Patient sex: F
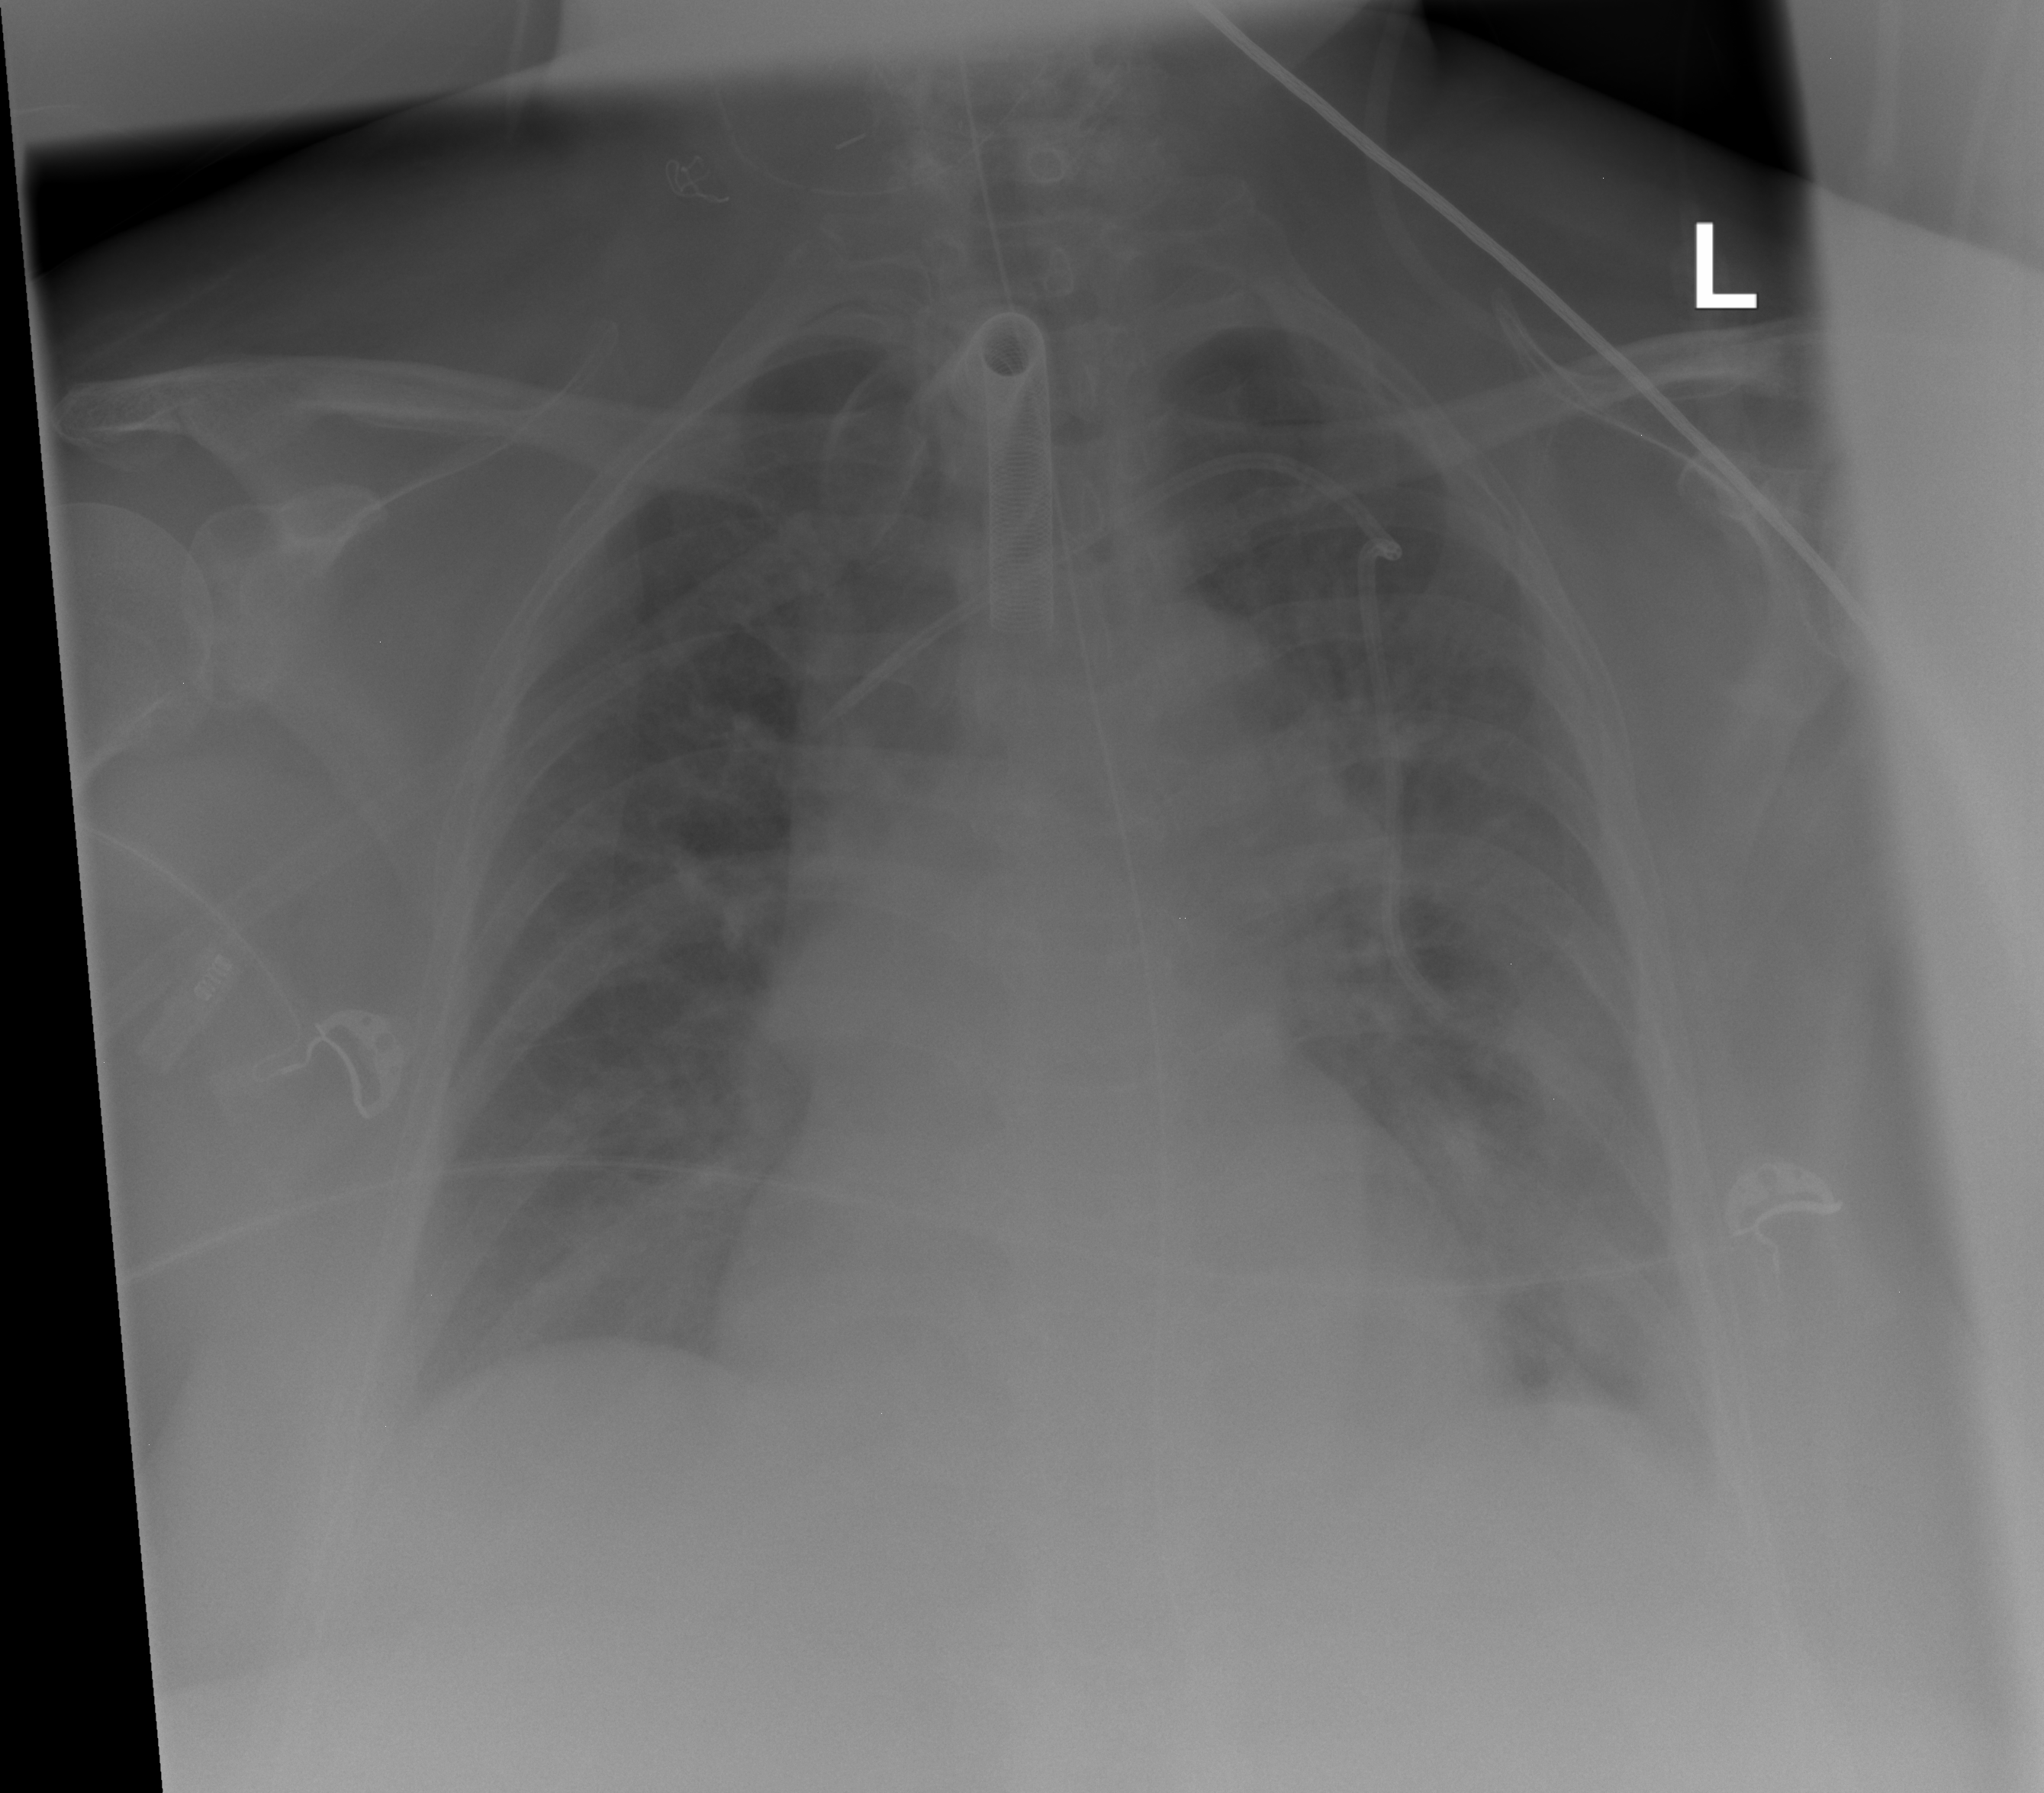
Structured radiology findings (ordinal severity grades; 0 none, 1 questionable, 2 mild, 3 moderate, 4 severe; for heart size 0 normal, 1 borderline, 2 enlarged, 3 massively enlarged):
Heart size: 0
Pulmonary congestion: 2
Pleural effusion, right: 0
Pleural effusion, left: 2
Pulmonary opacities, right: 0
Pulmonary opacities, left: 0
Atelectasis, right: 0
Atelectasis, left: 2